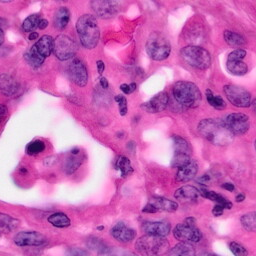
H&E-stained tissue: Pancreatic